Question: So I am trying to figure out whether I can add a custom icon to the final install file (setup.exe). Currently, the project is using the InstallShield icon as shown below:

I cannot find any field to change to customise the 'setup.exe' icon.
Do I need to upgrade to InstallShield 2012 Express/Professional/Premier to be able to change this field? I don't want to use something like 'Resource Hacker' to edit the contents of the '.exe' as this will change the hash of the file/may pose signing problems as well.
Currently using:
- -
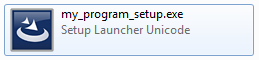
Answer: Unfortunately, I don't think this is not supported by Install Shield Limited Edition. From the <URL>:
> Specify Custom Icon and Version Resource Properties Modify the icon
and version resource properties to match your company and product
branding.
This only has ticks for the Premier and Professional versions of Install Shield, and I think this is talking about the installer's icon.
This leaves a tool such as Resource Hacker, but as eggy pointed out, this could cause problems.